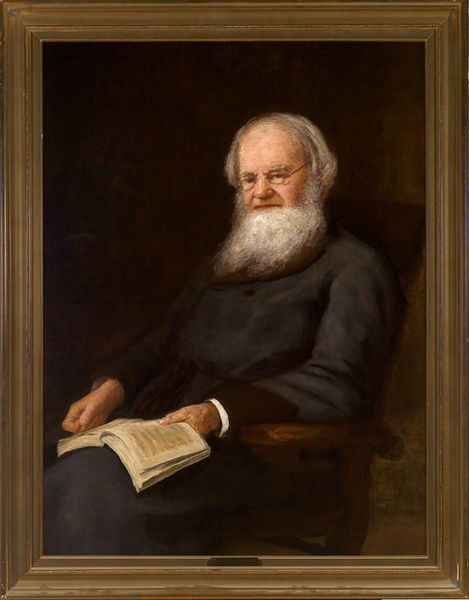
Titel: William Seymour Tyler (1810-1897), Class of 1830
Künstler: Jennie E. Bartlett
Standort: Amherst (Massachusetts, USA)
Institution: Mead Art Museum, Amherst College
Schlagwörter: mann, weiß, braun, daumen, grau, mund, nase, stirn, stuhl, bart, augen, gesicht, rahmen, bildnis, hände, portrait, porträt, haare, mantel, sessel, augenbrauen, armlehne, brauen, glatze, buch, lehnstuhl, brille, manschette, graublau, lesender